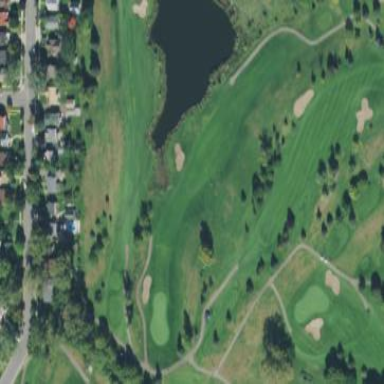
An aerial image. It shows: Grassy area designated as golf fairway.